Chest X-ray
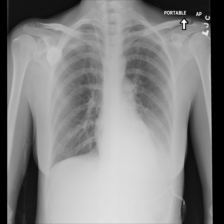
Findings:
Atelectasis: negative
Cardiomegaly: negative
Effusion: positive
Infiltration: negative
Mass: negative
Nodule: negative
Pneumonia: negative
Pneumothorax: negative
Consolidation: negative
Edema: negative
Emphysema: negative
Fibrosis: negative
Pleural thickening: negative
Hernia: negative